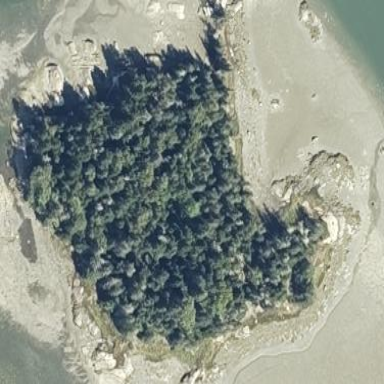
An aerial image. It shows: Islet along the coastline.